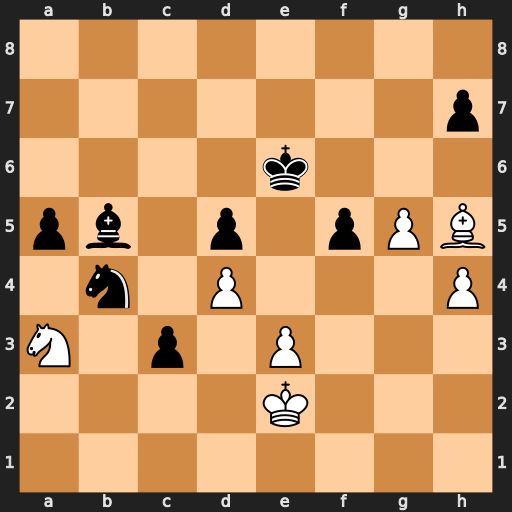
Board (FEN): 8/7p/4k3/pb1p1pPB/1n1P3P/N1p1P3/4K3/8
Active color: w
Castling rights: -
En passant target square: -
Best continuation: Nxb5 c2 Kd2